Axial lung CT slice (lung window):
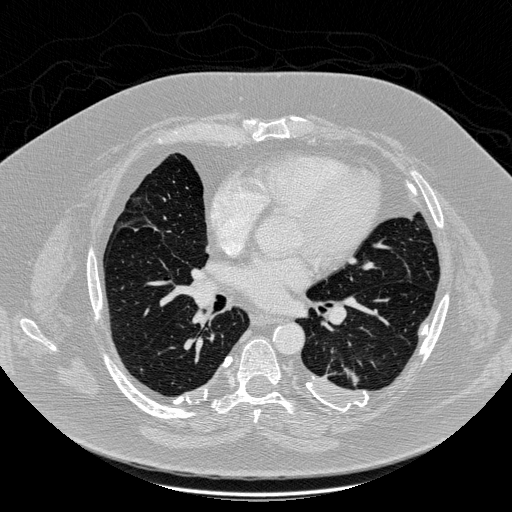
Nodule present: no